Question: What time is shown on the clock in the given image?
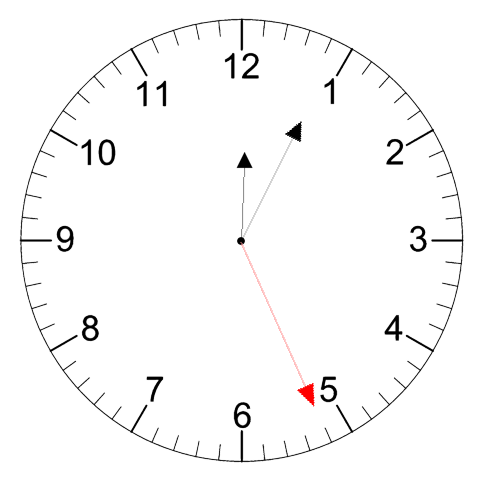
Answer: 12:04:26